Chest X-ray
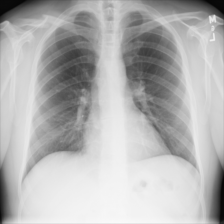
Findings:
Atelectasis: negative
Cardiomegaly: negative
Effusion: negative
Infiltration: negative
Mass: negative
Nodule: negative
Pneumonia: negative
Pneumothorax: negative
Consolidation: negative
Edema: negative
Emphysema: negative
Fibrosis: negative
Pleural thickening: negative
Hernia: negative